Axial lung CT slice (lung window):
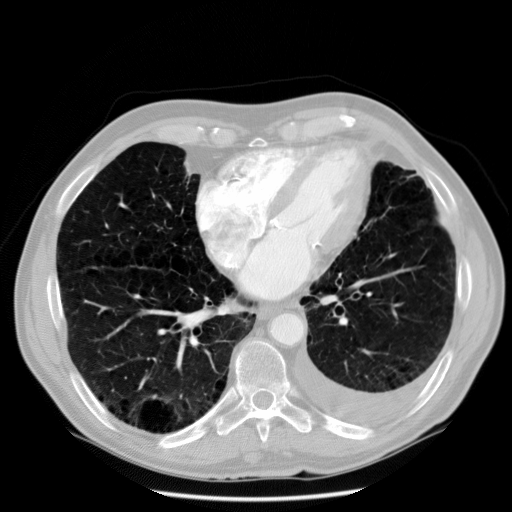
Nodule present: no